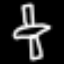
Label: airplane